Question: In Java, 'System.out.printf(" ")' gives a TAB character in the Console.
I wanted to have that function in the Logcat DDMS, by outputting a TAB character in my log message.
'''
public void testLogMessage(){
Log.d("Test", "TAB: " + " " + "AAAAAAAA" + " " + "AAAAAAAAA");
}
'''
However, in the Logcat, I do not see the TAB character in the A's.
If possible, how should I output the TAB character in the Logcat? Thanks in advance.
EDIT:
Probably I didn't make my question clear. I want to show up the TAB control character on this:

I just could not get the TAB character to show up. Thanks in advance.
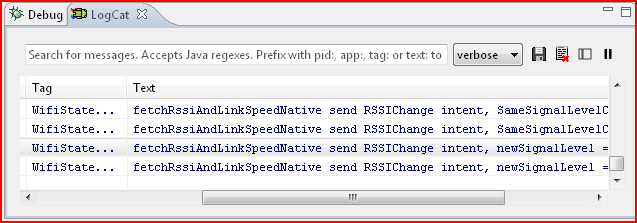
Answer: If no one is able to prove that TAB characters can be outputted to Logcat, then I guess it means Logcat isn't able to display TAB characters.
I do not have a workaround for the TAB characters, nor do I wish to continue fixing this problem.